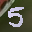
Label: 5